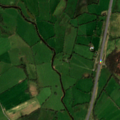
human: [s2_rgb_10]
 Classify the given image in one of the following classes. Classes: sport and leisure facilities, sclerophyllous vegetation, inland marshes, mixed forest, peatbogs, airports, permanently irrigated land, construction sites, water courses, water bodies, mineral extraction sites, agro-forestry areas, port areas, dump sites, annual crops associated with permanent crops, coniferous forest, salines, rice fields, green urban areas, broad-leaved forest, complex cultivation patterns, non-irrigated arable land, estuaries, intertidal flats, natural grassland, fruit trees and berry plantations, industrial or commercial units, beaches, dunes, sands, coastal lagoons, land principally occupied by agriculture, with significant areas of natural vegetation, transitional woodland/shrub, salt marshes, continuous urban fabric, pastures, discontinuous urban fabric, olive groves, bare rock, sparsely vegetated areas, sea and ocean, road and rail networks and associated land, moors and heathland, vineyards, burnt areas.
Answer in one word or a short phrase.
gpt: pastures, transitional woodland/shrub